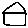
Label: house